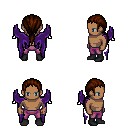
a pixel art fantasy rpg character, male body template, human, dark skin, purple wings, magenta pants, brown ponytail hairstyle, black shoes, four views (front, back, left, right), 2x2 character sprite sheet, small pixel art, hard edges, no anti-aliasing